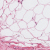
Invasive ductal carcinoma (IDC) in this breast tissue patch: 0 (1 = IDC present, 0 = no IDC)